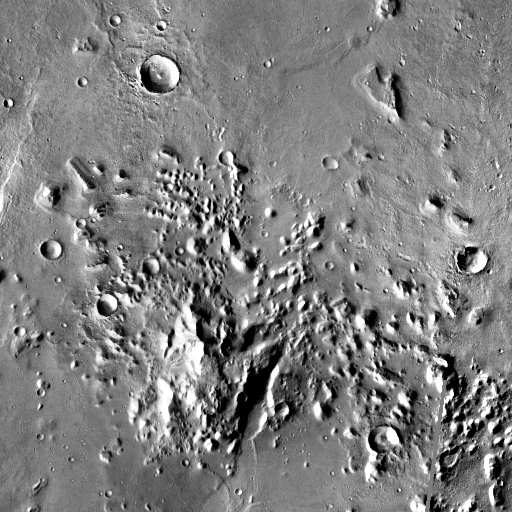
Crater classes present: Background, Other, Layered, Secondary